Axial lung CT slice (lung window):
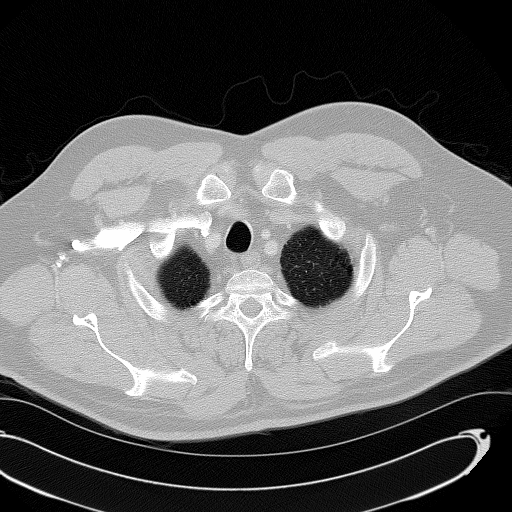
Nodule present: no